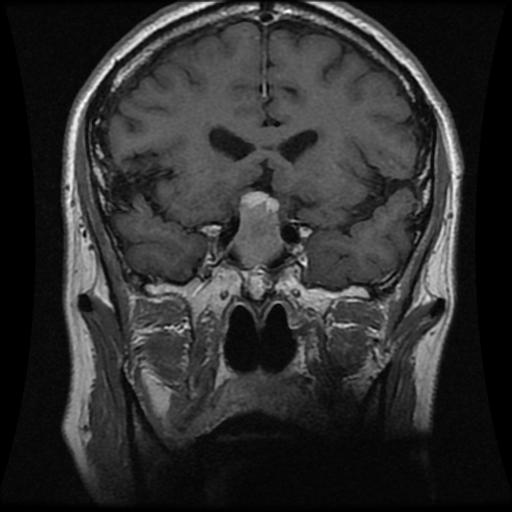
Label: pituitary